Field crop: maize
Growth stage: 2
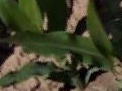
Species: maize